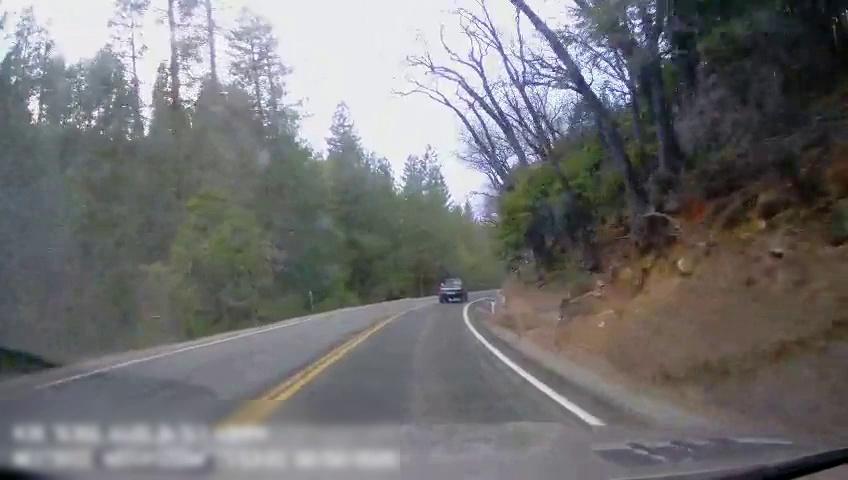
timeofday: Day
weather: Sunny
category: Drivable Space
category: Vehicles | Truck
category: Lanes | Current Lane
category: Lanes | Current Lane
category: Lanes | Alternate Lane